Interaction volume radius: 10 \u00c5
Interaction volume height: 15 \u00c5
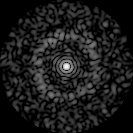
Disorder parameter: 0.8178